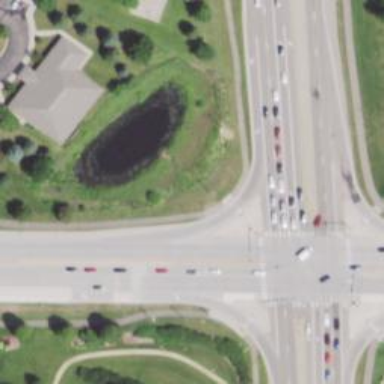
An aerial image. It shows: Secondary link road with asphalt surface.